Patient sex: M
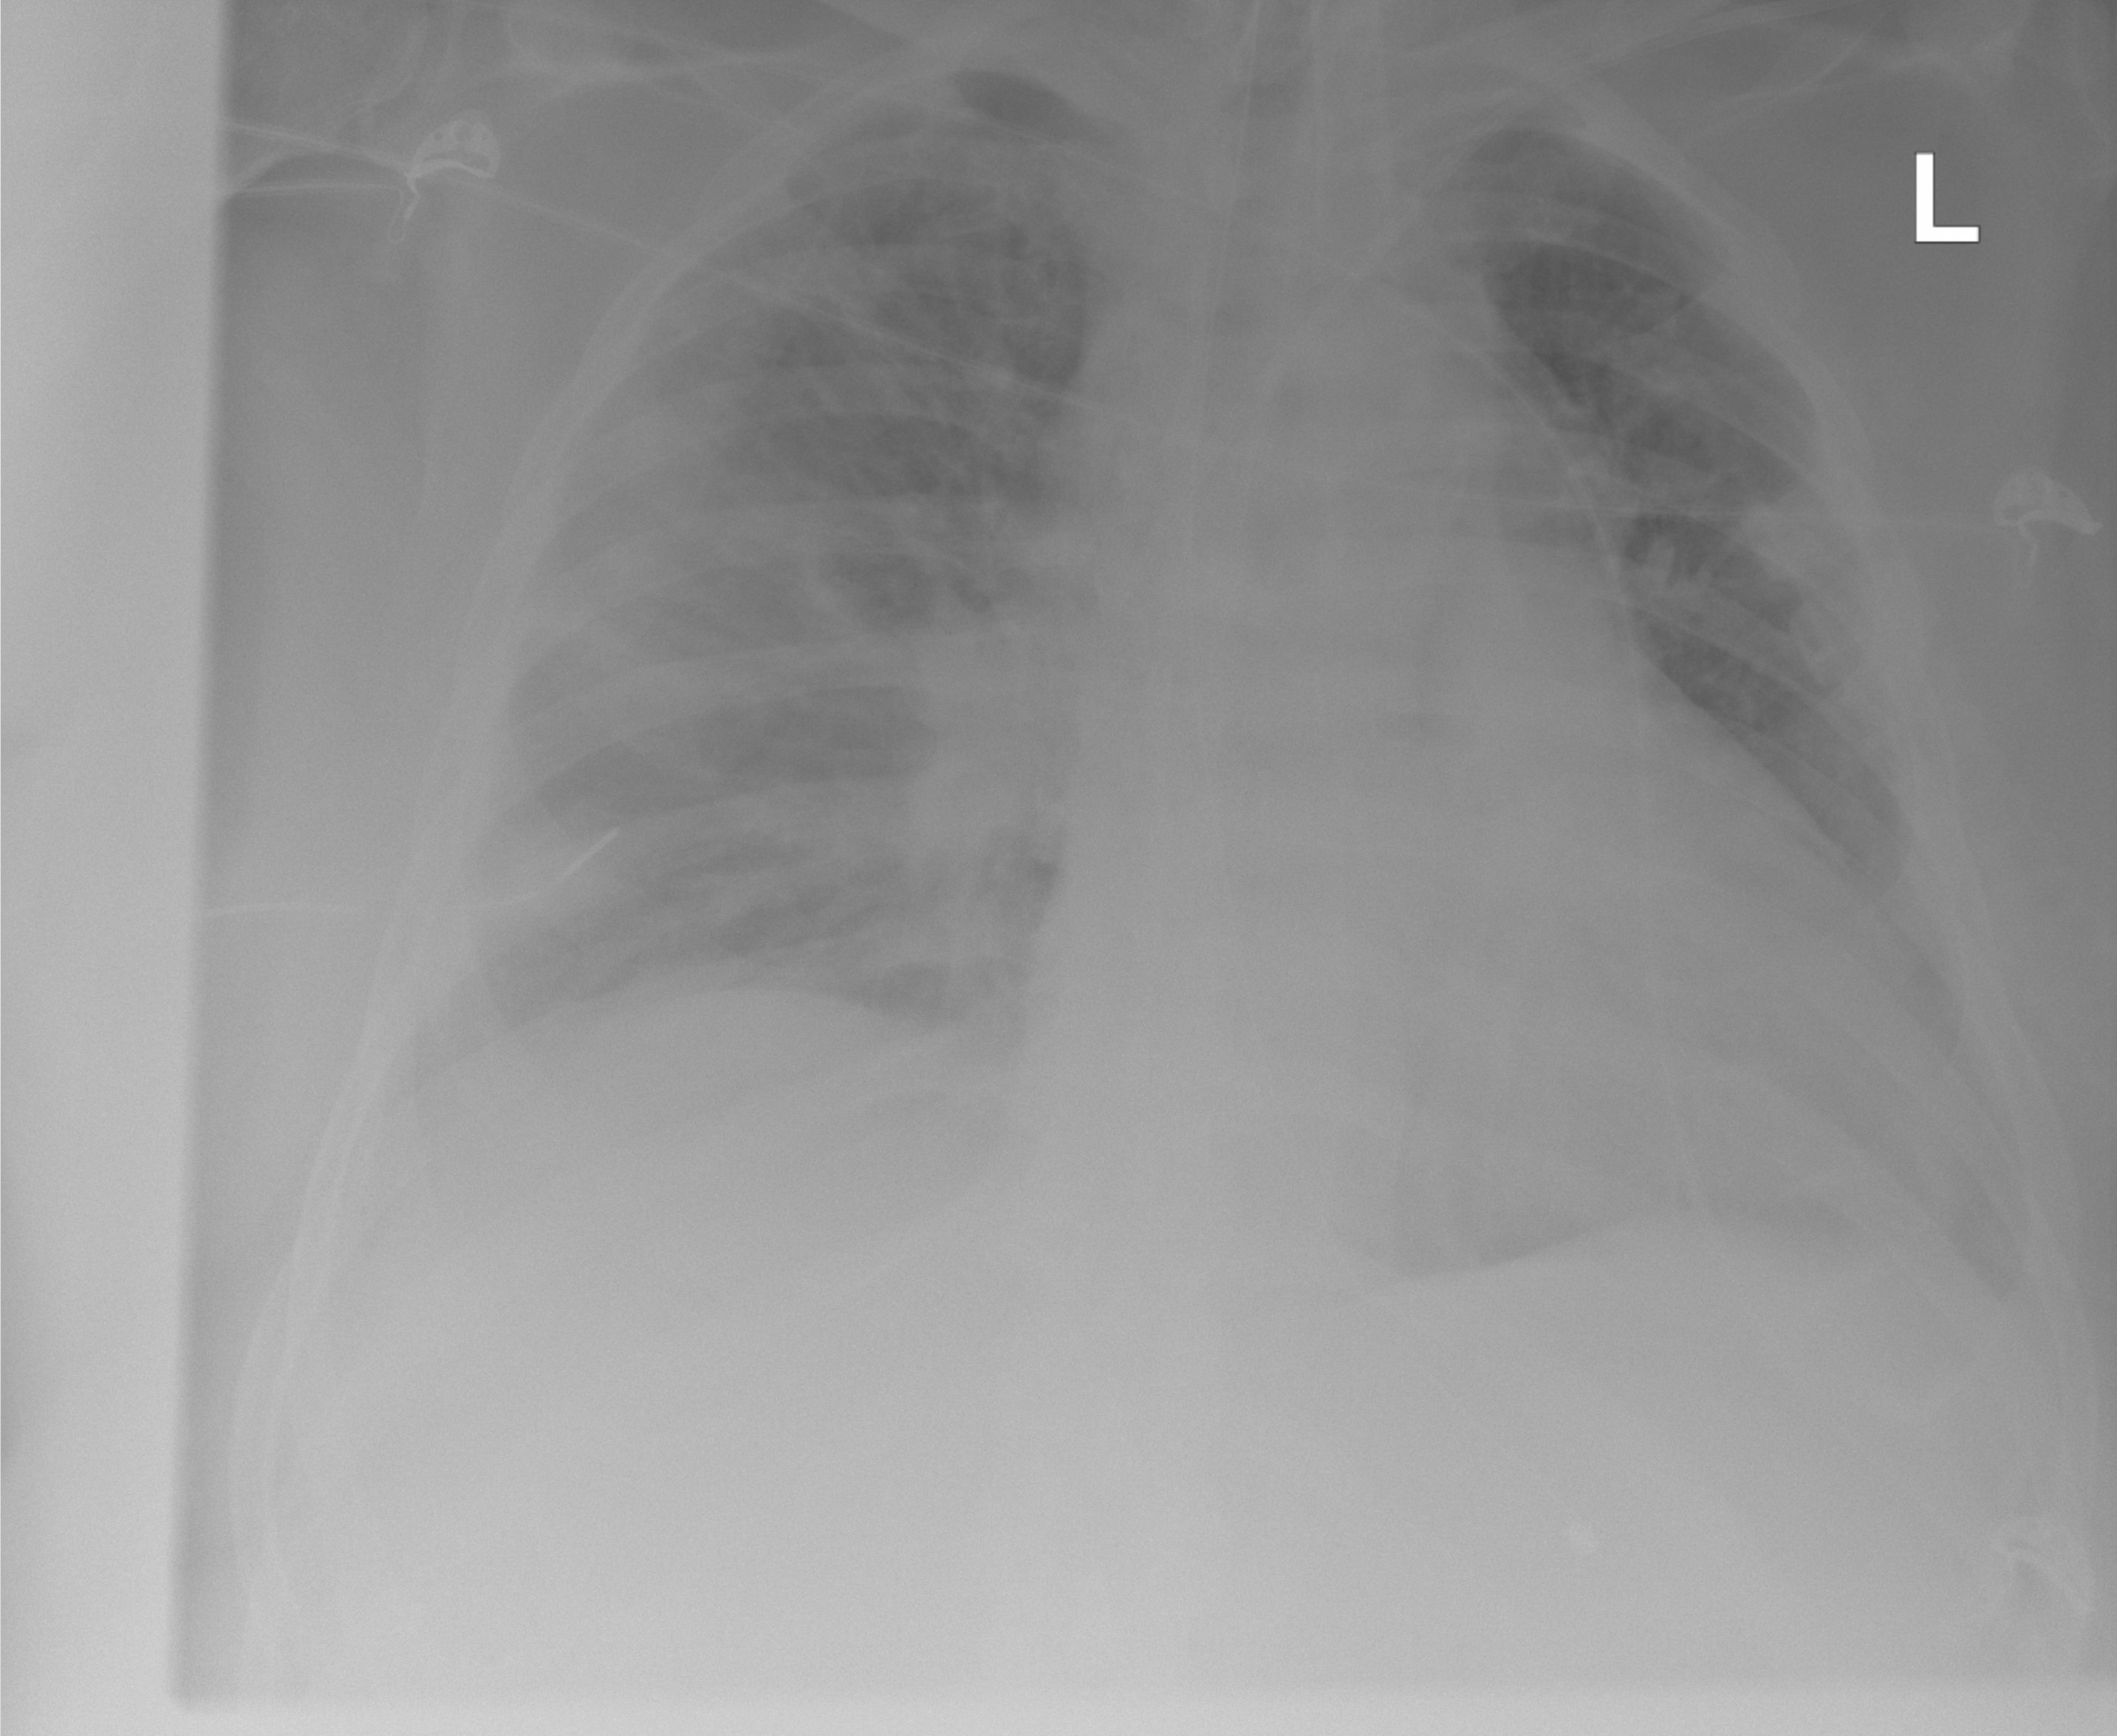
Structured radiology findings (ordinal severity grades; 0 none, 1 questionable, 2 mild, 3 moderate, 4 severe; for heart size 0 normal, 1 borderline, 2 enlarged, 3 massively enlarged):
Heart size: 2
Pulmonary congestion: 2
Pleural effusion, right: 2
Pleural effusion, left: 2
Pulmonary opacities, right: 2
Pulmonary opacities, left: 2
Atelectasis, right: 2
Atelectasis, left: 2